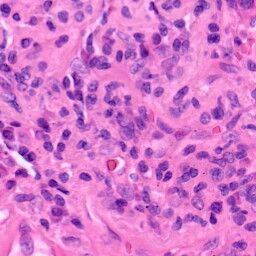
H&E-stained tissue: Lung